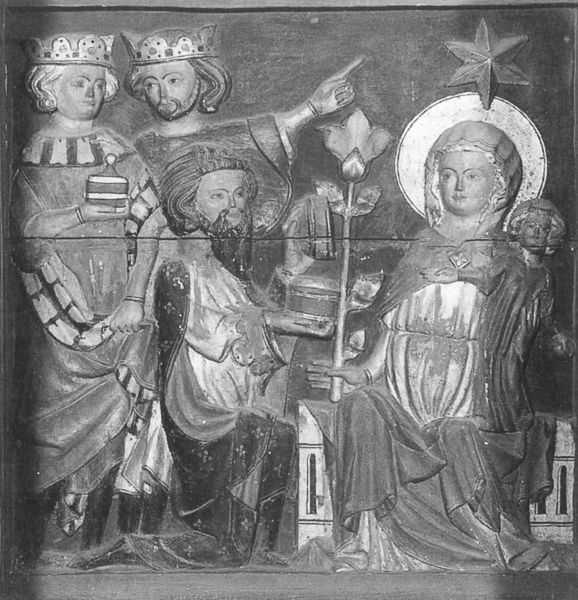
Titel: Cismar, Hochaltarretabel
Standort: Grömitz, Kloster Cismar, Benediktiner Abteikirche (EU - D - Schleswig-Holstein)
Schlagwörter: hand, blume, finger, gold, mantel, kind, krone, stern, schwarz-weiß, heiligenschein, jesus, weihrauch, maria, weihnachten, kronen, geschenke, myrrhe, heilige drei könige